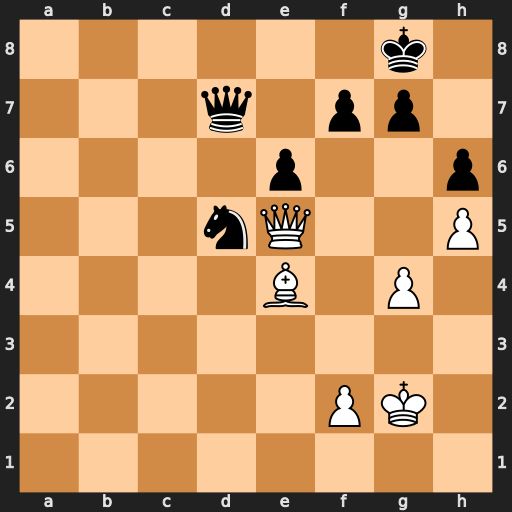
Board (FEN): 6k1/3q1pp1/4p2p/3nQ2P/4B1P1/8/5PK1/8
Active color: w
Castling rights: -
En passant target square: -
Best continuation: Qb8+ Qe8 Qxe8#